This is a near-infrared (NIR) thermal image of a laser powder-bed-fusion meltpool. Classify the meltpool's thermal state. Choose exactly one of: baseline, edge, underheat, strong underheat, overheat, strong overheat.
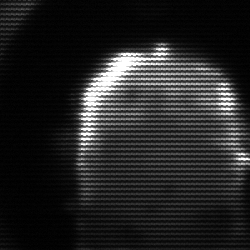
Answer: baseline